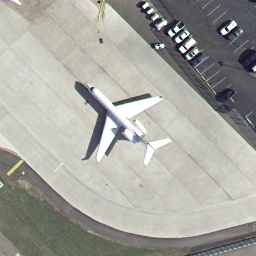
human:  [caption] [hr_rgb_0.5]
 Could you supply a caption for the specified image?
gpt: There is an airplane in the airport .

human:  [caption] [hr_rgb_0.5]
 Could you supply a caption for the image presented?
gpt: There is an airplane stopped at the airport .

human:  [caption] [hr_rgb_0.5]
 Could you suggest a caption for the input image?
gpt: It is an airplane stopped at the airport .

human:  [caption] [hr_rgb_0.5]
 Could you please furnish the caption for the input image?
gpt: An airplane is stopped at the airport .

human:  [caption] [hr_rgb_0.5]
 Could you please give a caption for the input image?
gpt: A white airplane is stopped at the airport .